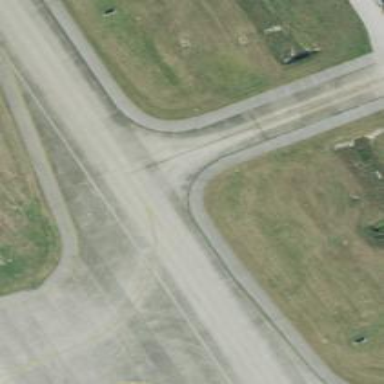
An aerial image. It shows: Image of taxiway at airport.